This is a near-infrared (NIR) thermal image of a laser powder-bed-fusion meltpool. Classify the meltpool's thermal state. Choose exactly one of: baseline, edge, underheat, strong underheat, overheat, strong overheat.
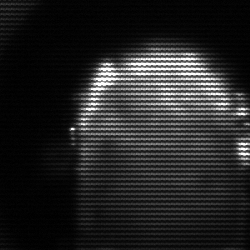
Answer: baseline